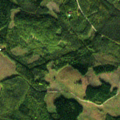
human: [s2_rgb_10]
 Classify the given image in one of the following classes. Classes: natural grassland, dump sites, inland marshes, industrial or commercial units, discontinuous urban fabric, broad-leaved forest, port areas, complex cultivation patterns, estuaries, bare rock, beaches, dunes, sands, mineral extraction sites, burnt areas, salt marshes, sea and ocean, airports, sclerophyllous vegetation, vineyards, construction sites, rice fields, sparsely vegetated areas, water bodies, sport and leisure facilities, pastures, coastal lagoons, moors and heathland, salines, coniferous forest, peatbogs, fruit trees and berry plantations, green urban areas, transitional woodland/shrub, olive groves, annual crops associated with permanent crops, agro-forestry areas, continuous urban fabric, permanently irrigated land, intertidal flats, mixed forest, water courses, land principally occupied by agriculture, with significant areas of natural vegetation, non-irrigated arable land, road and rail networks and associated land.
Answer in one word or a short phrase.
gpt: coniferous forest, mixed forest, transitional woodland/shrub